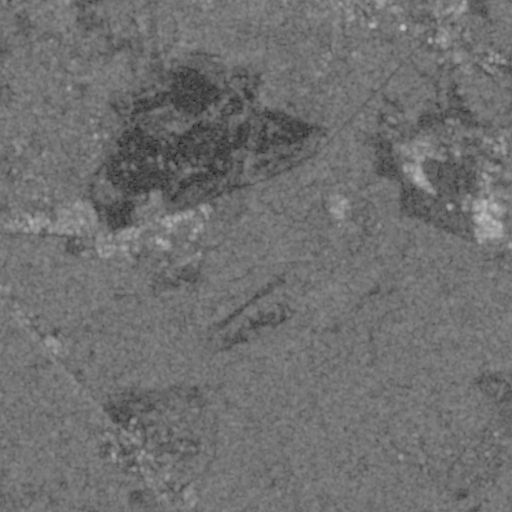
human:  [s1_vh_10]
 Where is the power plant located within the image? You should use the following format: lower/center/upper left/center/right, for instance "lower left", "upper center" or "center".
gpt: The power plant is located in the upper right of the image.
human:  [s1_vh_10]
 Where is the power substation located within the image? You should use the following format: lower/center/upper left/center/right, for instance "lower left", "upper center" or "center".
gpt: The power substation is located in the center right of the image.
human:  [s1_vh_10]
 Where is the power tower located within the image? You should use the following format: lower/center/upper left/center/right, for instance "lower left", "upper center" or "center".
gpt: The power tower is located in the upper right of the image.
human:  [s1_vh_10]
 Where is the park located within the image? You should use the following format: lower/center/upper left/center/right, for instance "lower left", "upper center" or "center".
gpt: There is no park in the image.

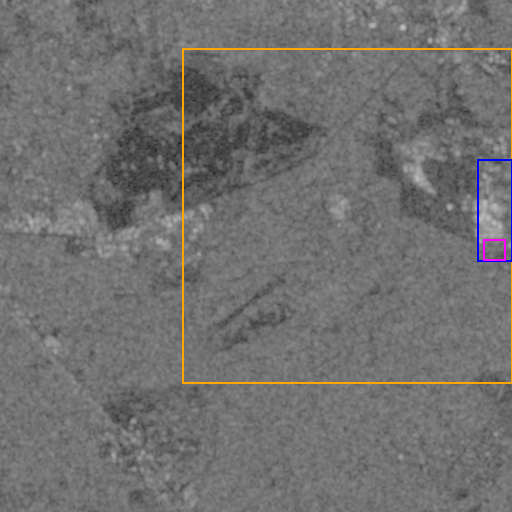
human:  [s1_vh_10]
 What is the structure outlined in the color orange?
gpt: The structure outlined in orange is a crop field.
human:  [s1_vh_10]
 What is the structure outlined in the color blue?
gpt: The structure outlined in blue is a power plant.
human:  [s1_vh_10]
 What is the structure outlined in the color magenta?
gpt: The structure outlined in magenta is a power substation.
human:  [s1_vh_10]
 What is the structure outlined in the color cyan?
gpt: There is no cyan outline.